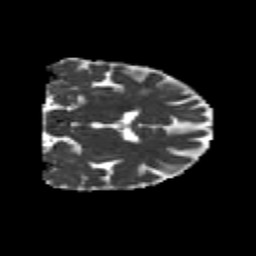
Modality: MD
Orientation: coronal
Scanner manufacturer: siemens
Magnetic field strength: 3 T
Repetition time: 6.8 s
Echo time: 0.093 s